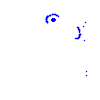
Particle: proton